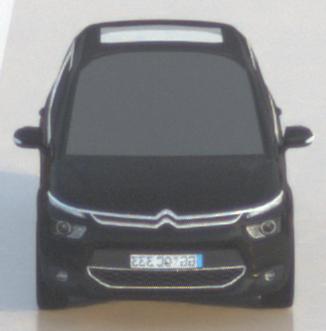
Make: Citroen
Model: Grand C4 Picasso VTi 120
Detailed model: Grand C4 Picasso (II)
Model produced from: 2013/10
Model produced until: 2015/02
Doors: 5
Color: black
Road condition: wet road
Daytime: sunrise or sunset
Contrast: low contrast